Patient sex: F
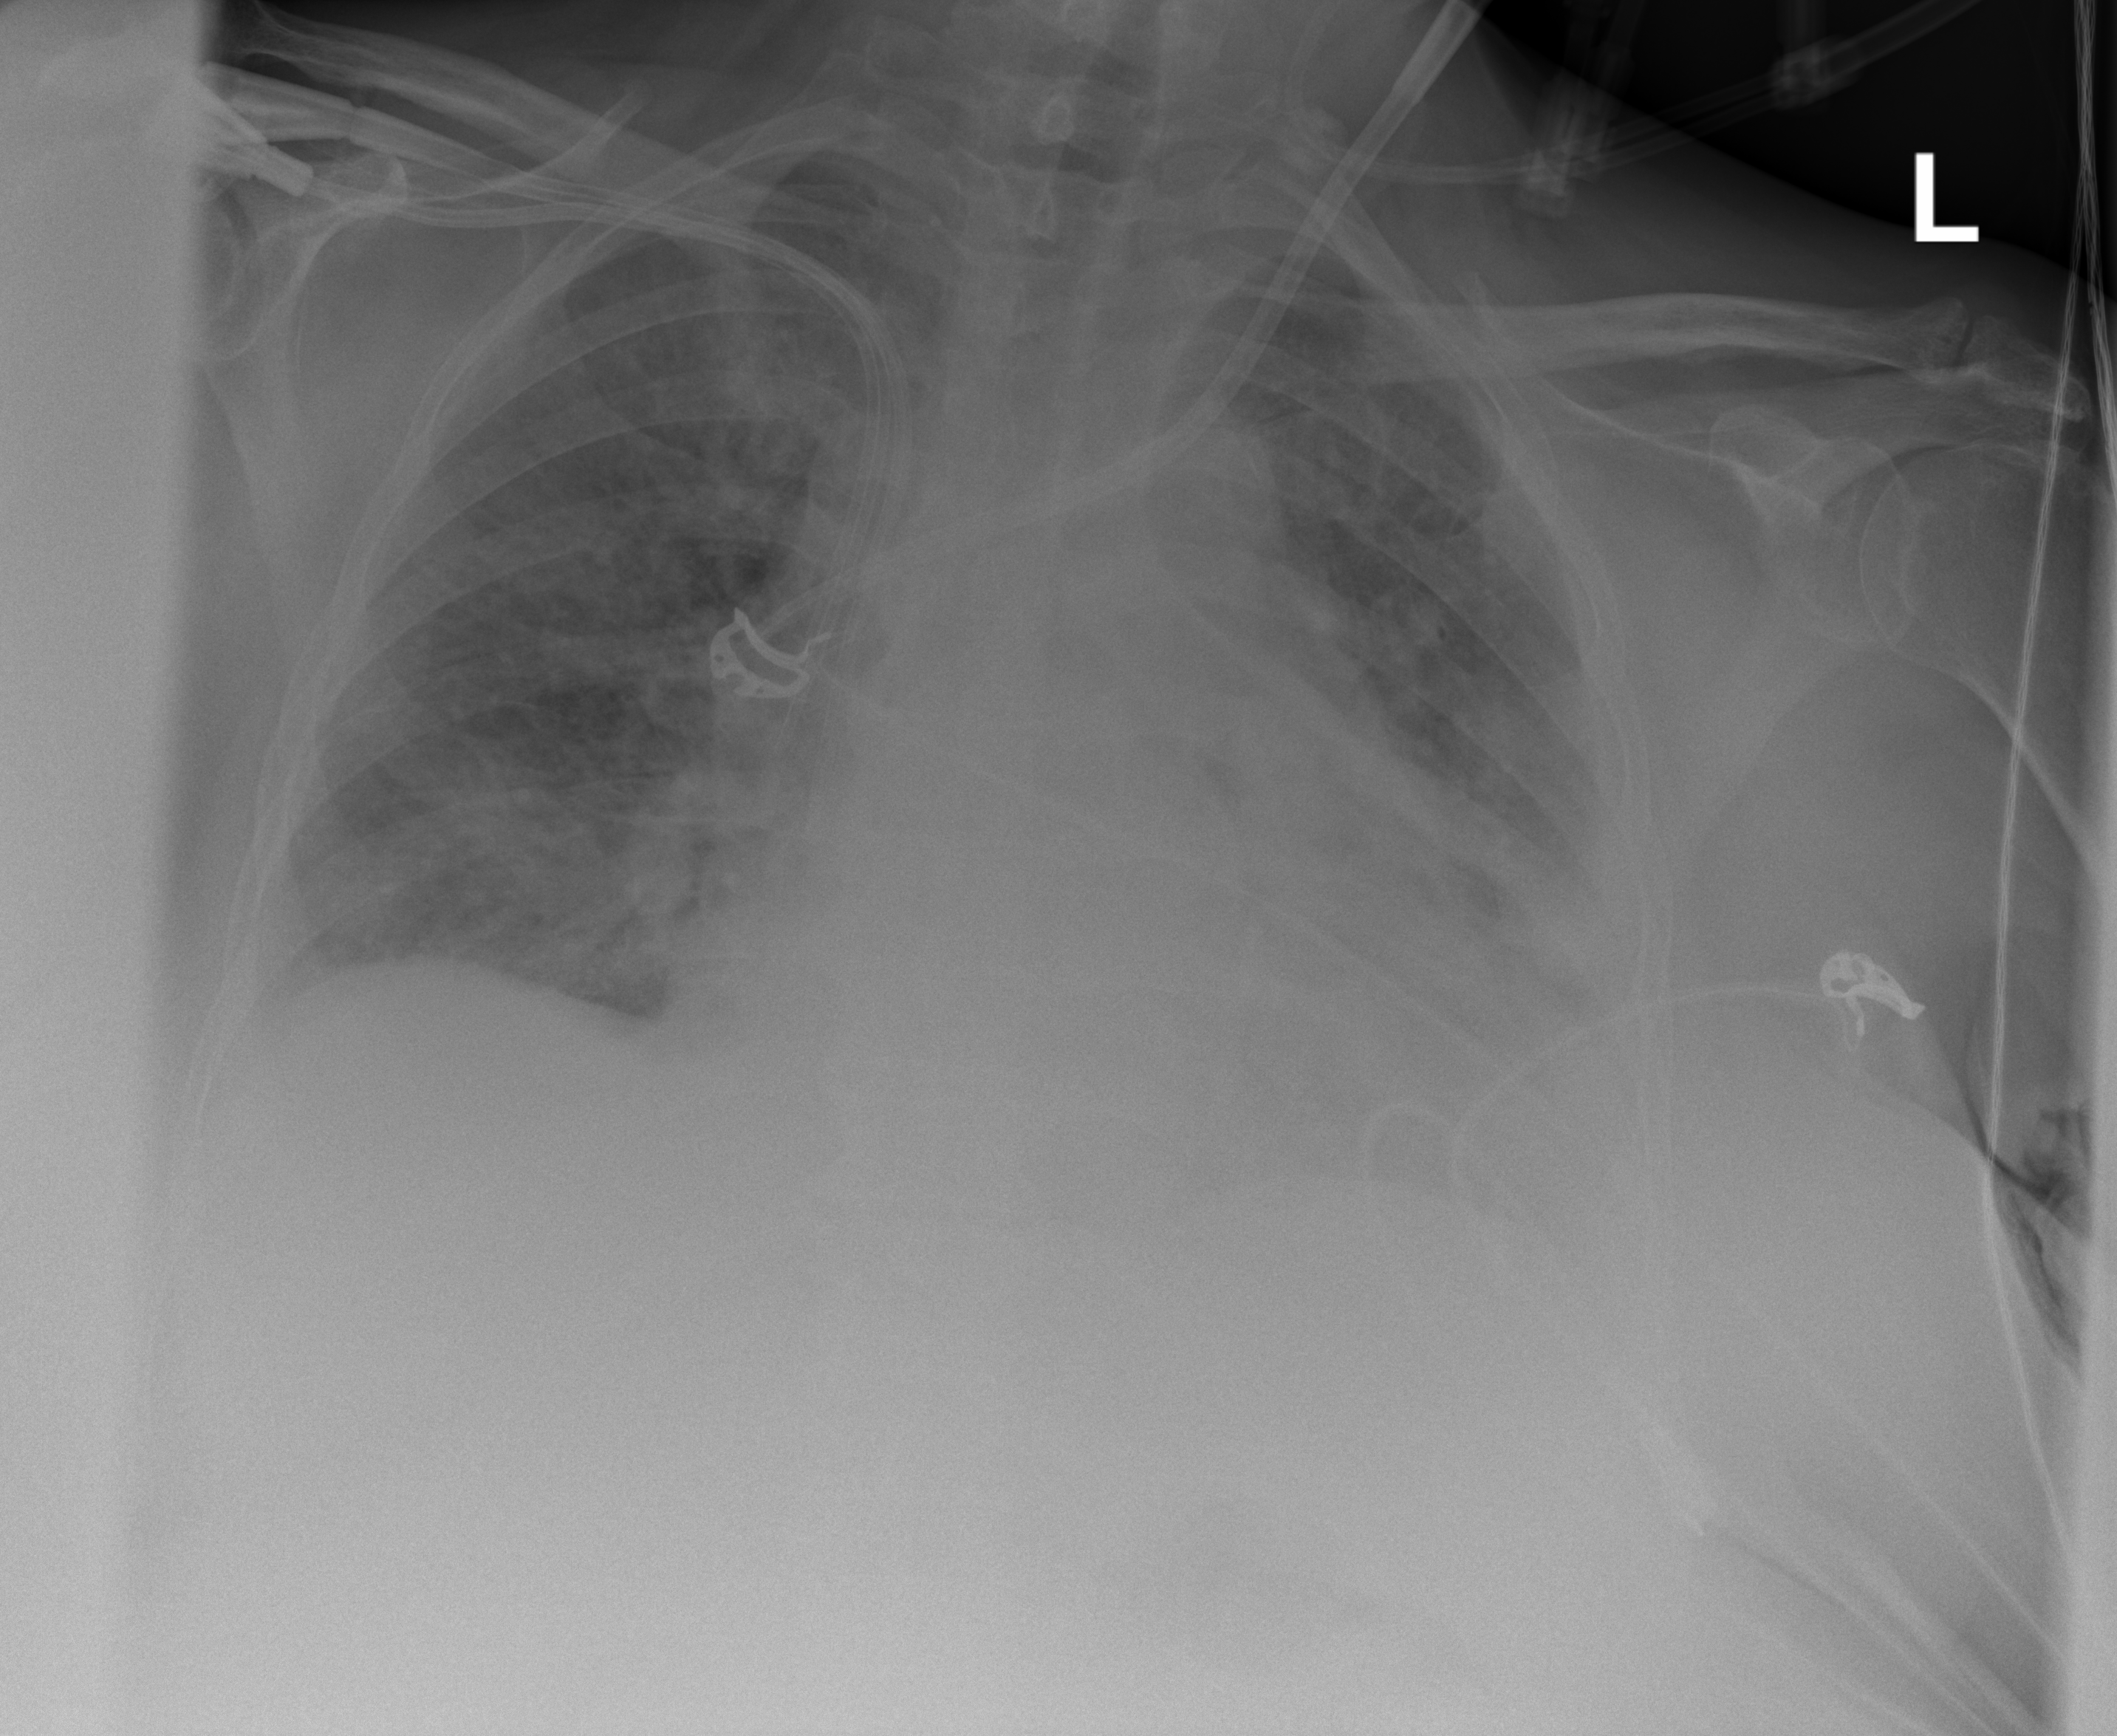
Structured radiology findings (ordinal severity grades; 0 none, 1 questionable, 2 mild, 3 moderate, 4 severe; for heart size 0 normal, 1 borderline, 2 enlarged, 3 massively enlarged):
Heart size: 2
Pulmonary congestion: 2
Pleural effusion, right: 0
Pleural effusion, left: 2
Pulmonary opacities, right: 2
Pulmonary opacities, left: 3
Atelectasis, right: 0
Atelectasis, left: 2